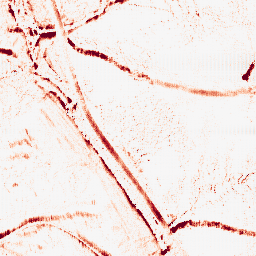
Category: morphological
Decomposition family: morphological_ellipse
Decomposition parameters: operation: opening
width: 10
height: 5
Upsampling method: fft_zeropad
Upsampling parameters: scale: 8
Upsampling scale: 8